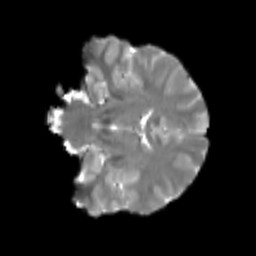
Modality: T2w
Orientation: coronal
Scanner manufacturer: siemens
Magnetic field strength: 3 T
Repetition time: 4 s
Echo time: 0.0594 s